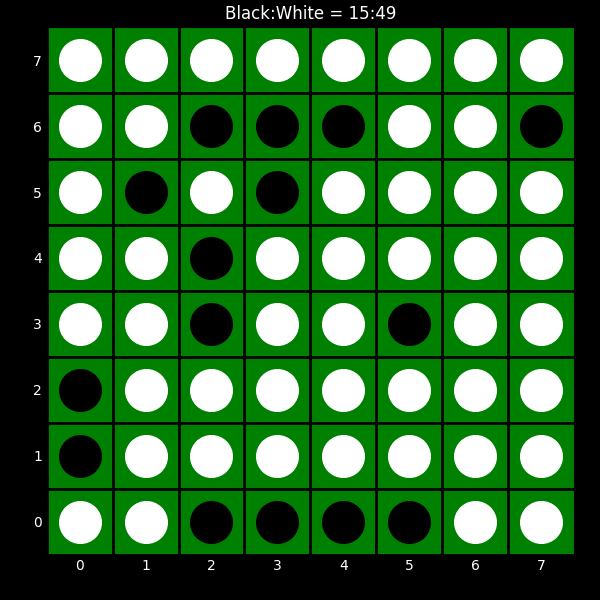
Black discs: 15
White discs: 49